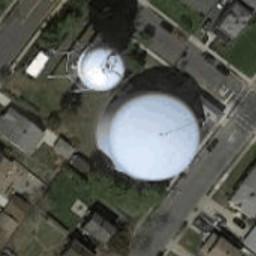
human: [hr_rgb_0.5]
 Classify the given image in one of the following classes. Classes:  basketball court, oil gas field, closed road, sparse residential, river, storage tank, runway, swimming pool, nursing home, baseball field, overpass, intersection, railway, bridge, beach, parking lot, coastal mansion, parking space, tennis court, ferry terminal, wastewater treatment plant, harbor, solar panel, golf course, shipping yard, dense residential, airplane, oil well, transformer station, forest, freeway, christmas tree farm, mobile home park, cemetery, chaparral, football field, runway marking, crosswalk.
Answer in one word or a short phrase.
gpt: storage tank